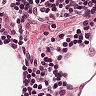
Metastatic tissue present: no